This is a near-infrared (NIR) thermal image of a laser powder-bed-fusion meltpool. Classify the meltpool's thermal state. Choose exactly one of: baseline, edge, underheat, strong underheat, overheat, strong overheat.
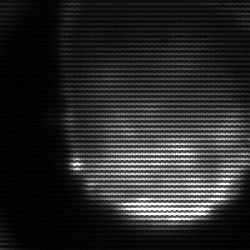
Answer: edge